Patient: sex F, age 66
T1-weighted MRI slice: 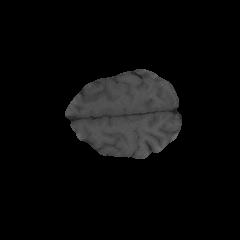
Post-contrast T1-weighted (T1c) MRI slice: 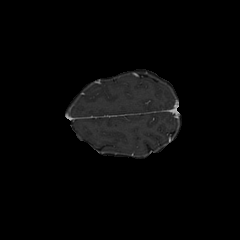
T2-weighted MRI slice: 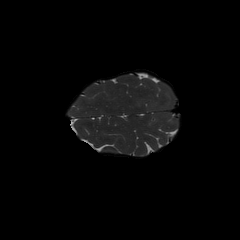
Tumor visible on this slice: no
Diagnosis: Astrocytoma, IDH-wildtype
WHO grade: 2